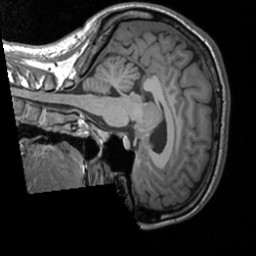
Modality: T1w
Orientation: sagittal
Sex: female
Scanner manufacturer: siemens
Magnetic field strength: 3 T
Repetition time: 1.9 s
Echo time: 0.00226 s